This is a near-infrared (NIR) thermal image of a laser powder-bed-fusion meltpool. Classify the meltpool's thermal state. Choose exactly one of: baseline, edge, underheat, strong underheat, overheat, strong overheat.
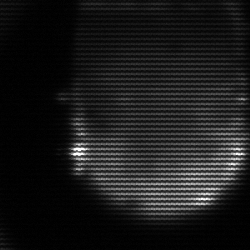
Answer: edge